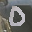
Label: 0